Question: I've got worksheet of employeers and dates with hours worked. I want to archive employeers from last 3 months to another sheet, so I'm going with this:
'''
Sub Archive()
Worksheets("DATA").Activate
Dim date1 As String, date2 As String
Dim date1Cell As Range, date2Cell As Range, valRng As Range, row As Range, names As Range
Dim LastRow As Long
Set valRng = Range("A1:A1000")
date1 = Format(Range("E2"), "yyyy-mm-dd") 'It's 2020-01-01
date2 = Format(Range("E4"), "yyyy-mm-dd") 'It's 2020-03-01
Set names = Worksheets("DATA").Cells(6, 1)
names.EntireRow.Select
Selection.Copy
Worksheets("Sheet1").Activate
With ActiveSheet
LastRow = .Rows(.Rows.Count).End(xlUp).row
End With
Cells(LastRow, 1).Offset(1, 0).PasteSpecial
Worksheets("DATA").Activate
For Each i In valRng
If i.Text = date1 Then Set date1Cell = i
If i.Text = date2 Then Set date2Cell = i
Next i
Range(date1Cell, date2Cell).EntireRow.Select
Selection.Copy
Worksheets("Sheet1").Activate
Cells(LastRow, 1).Offset(2, 0).PasteSpecial
End Sub
'''
So now is my question: how can I find the last day of month in 'date2' to have included dates selection until 2020-03-31? Like on screen, I need to select rest of dates below 2020-03-01.

I've tried this but it's incorrect
'If i.Text = WorksheetFunction.EoMonth(date2, 0) Then Set date2Cell = i'
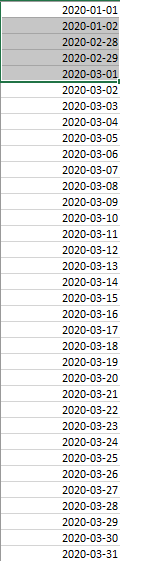
Answer: if you always want the last day of the month according to the date in E4, that would be
'''
date2 = Format(WorksheetFunction.EoMonth(Range("E4"),0), "yyyy-mm-dd")
'''